Question: Level: Beginner
I am developing a GUI with wxPython on Windows OS. I have some problems with arranging the panels. I GUI looks like below image (Of course the menu bar and the title bar is omitted in the image).

I would take some time to explain how I create this GUI. First I get the screen size with the 'wx.DisplaySize()'. Then I adjust my panels accordingly using 'pos=()'. There are main 4 panels named panel-1 to panel-4. Each of this panels contains subpanels. The number of subpanels is not a contstant. I use a for loop to create and add subpanels to panels. The subpanels are added to a sizer and then the sizers are ultimately applied to the corresponding panels. My screen size according to 'wx.DisplaySize()' is 1680x1050. Currently everything is working good.
Problems:
1. But as soon as I run my code on a machine with screen size 1366x768 the panels are not positioned correctly! How can I make my GUI to auto adjust the panel's arrangement according to the screen size change. I plan to use my GUI on a variety of screen sizes from tablets to large screen LCDs. I guess I have to create a sizer that add these panels named as panel-1 to panel4 to some main arbitrary panel? Or is there any better approach?
2. Currently I am have disabled the resize option of the frame. Because when I resize the frame (when option is enabled) the main window gets resized but the components (panels, buttons) inside the main windows don't get resized. How can I enable this feature so that when the main window is resized the components inside are also resized accordingly?
There maybe an error in my approach in creating this kind of GUI. I look forward any suggestions that can create this kind of GUI in a simplified way!
Thanks for your time.
PS: I can paste the code if required but I don't think it is important as it will just increase the post length and as I have tried to explain my problem in quite a detail. However my code is working good for the screen size 1680x1050.
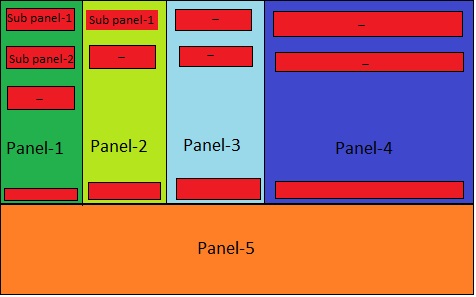
Answer: You cannot use absolute positioning across different screen sizes. The wxPython toolkit provides sizers that will help you solve this problem. If all your widgets are within sizers, they will automatically resize appropriately. Here's one implementation that is very similar to your design:
'''
import wx
########################################################################
class SubPanel(wx.Panel):
""""""
#----------------------------------------------------------------------
def __init__(self, parent, number):
"""Constructor"""
wx.Panel.__init__(self, parent)
self.SetBackgroundColour("red")
label = "Sub panel-%s" % number
lbl = wx.StaticText(self, label=label)
sizer = wx.BoxSizer()
sizer.Add(lbl, 0, wx.ALL|wx.CENTER, 5)
self.SetSizer(sizer)
########################################################################
class ColorPanel(wx.Panel):
""""""
#----------------------------------------------------------------------
def __init__(self, parent, number, color, sub_panels):
"""Constructor"""
wx.Panel.__init__(self, parent)
self.SetBackgroundColour(color)
label = "Panel-%s" % number
lbl = wx.StaticText(self, label=label)
v_sizer = wx.BoxSizer(wx.VERTICAL)
for i in range(sub_panels):
p = SubPanel(self, i+1)
v_sizer.Add(p, 0, wx.ALL|wx.EXPAND|wx.CENTER, 10)
sizer = wx.BoxSizer(wx.VERTICAL)
sizer.Add(v_sizer, 0, wx.ALL, 5)
sizer.Add(lbl, 0, wx.ALL|wx.CENTER, 5)
self.SetSizer(sizer)
########################################################################
class MainPanel(wx.Panel):
""""""
#----------------------------------------------------------------------
def __init__(self, parent):
"""Constructor"""
wx.Panel.__init__(self, parent)
hsizer = wx.BoxSizer(wx.HORIZONTAL)
v_sizer = wx.BoxSizer(wx.VERTICAL)
colors = [("green", 3),
("yellow", 2),
("light blue", 2),
("purple", 2)]
count = 1
for color, subpanel in colors:
panel = ColorPanel(self, count, color, subpanel)
hsizer.Add(panel, 1, wx.EXPAND)
count += 1
orange_panel = ColorPanel(self, count, "orange", 0)
v_sizer.Add(hsizer, 1, wx.EXPAND)
v_sizer.Add(orange_panel, 1, wx.EXPAND)
self.SetSizer(v_sizer)
########################################################################
class MainFrame(wx.Frame):
""""""
#----------------------------------------------------------------------
def __init__(self):
"""Constructor"""
wx.Frame.__init__(self, None, title="Panels!", size=(600,400))
panel = MainPanel(self)
self.Show()
#----------------------------------------------------------------------
if __name__ == "__main__":
app = wx.App(False)
frame = MainFrame()
app.MainLoop()
'''